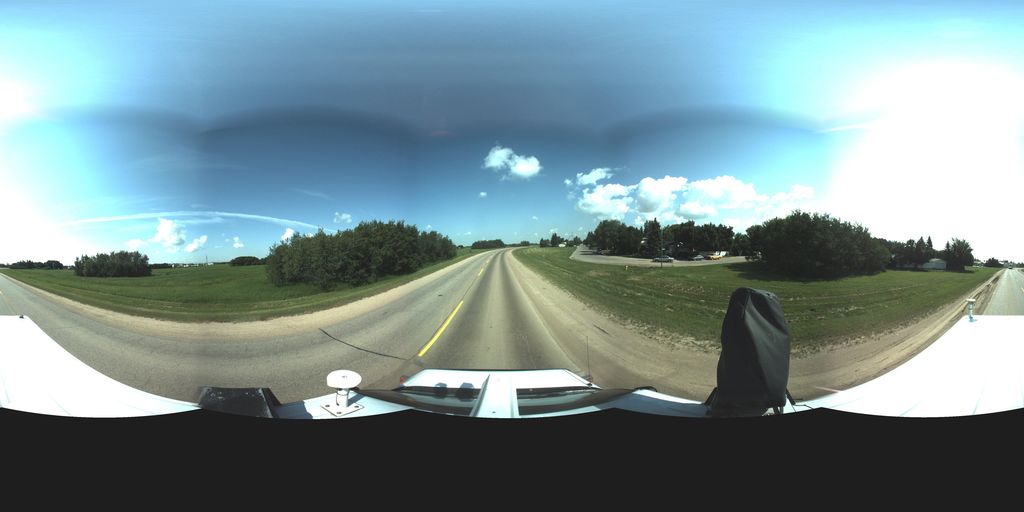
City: saskatoon